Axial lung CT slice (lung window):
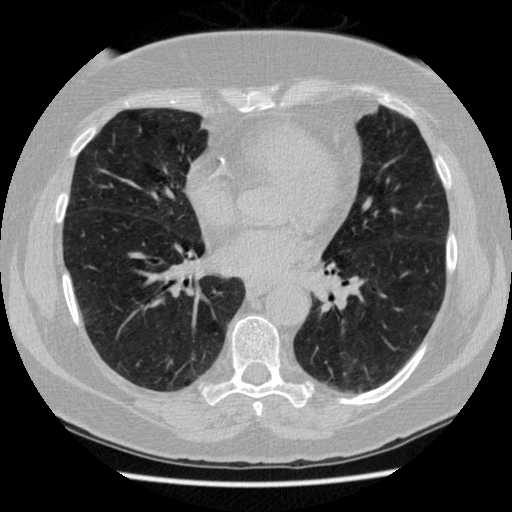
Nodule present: no